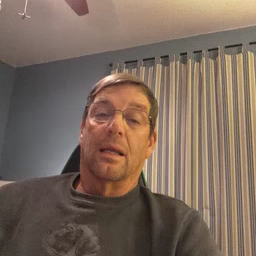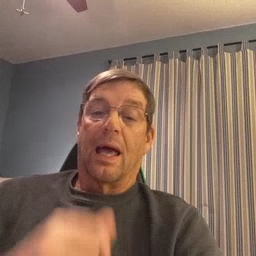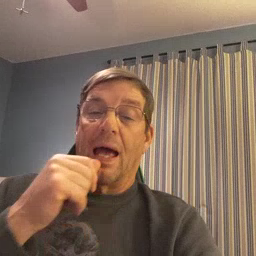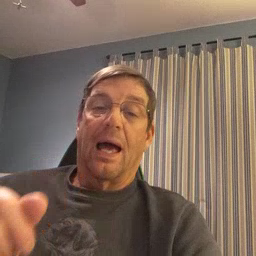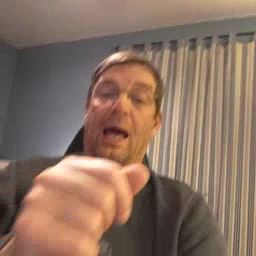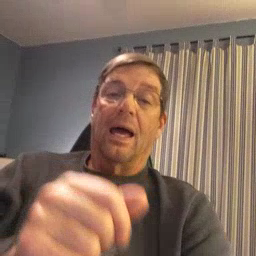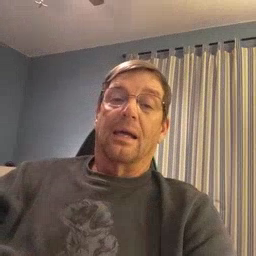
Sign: hide